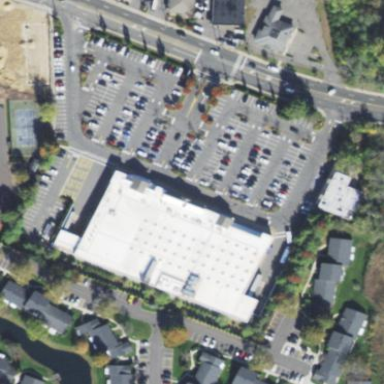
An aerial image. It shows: Commercial building.